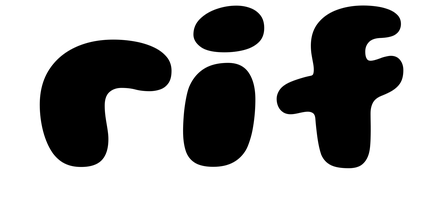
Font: Gluten_ExtraBold